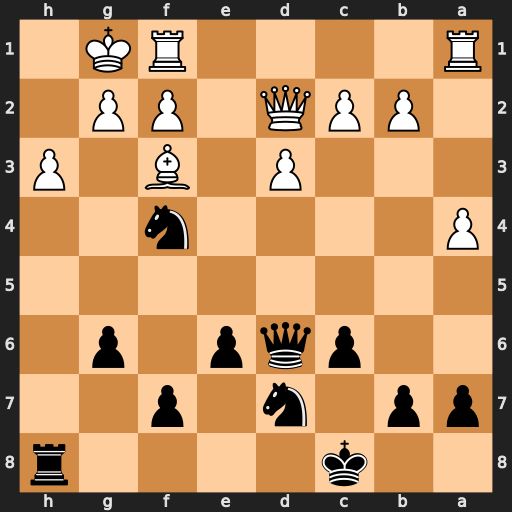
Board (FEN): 2k4r/pp1n1p2/2pqp1p1/8/P4n2/3P1B1P/1PPQ1PP1/R4RK1
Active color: b
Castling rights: -
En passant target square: -
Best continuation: Nxh3+ gxh3 Rxh3 Rfe1 Qh2+ Kf1 Rxf3